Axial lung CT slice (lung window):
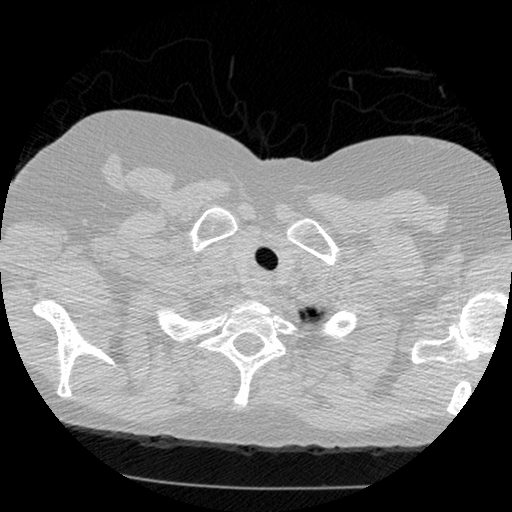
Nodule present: no